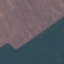
Label: AnnualCrop